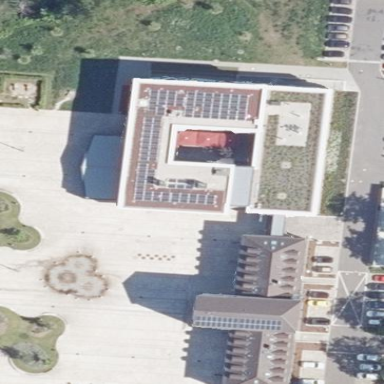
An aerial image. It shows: Building with flat grey roof. The building's color is white.